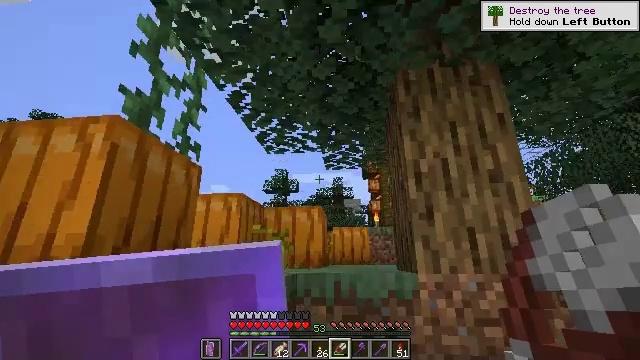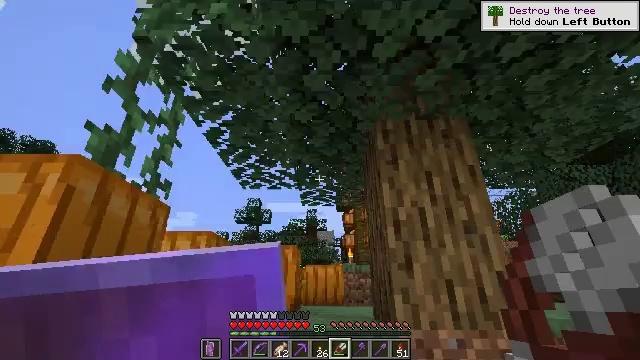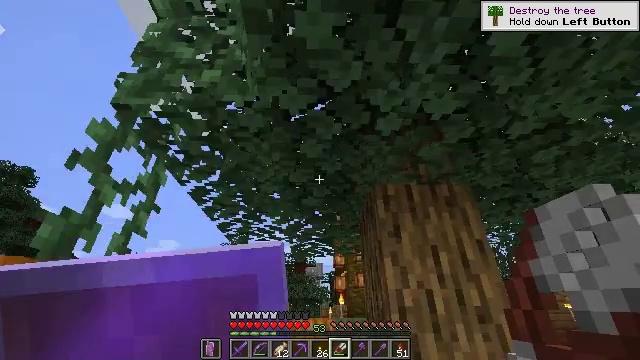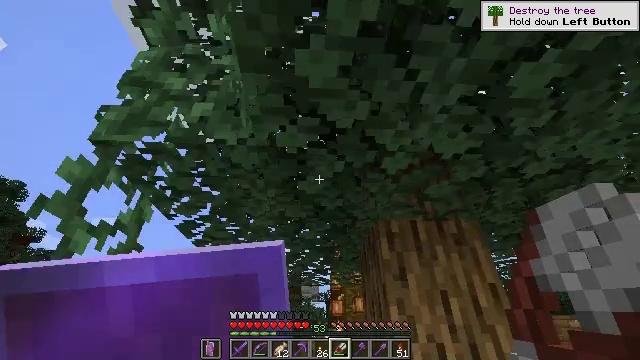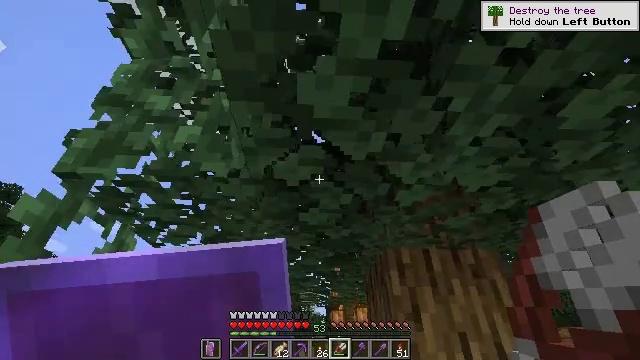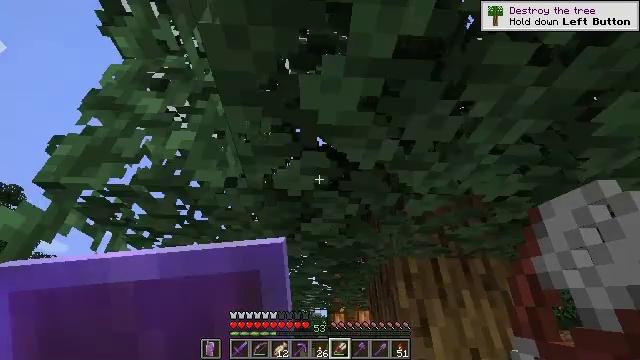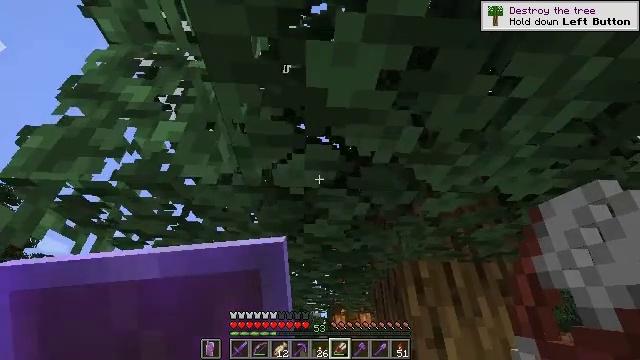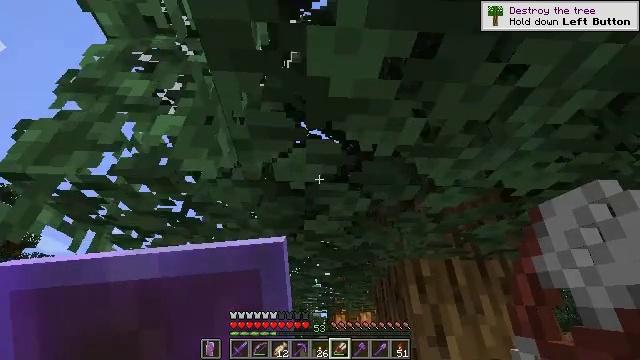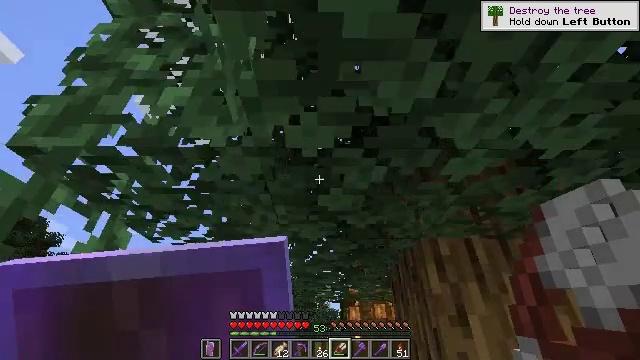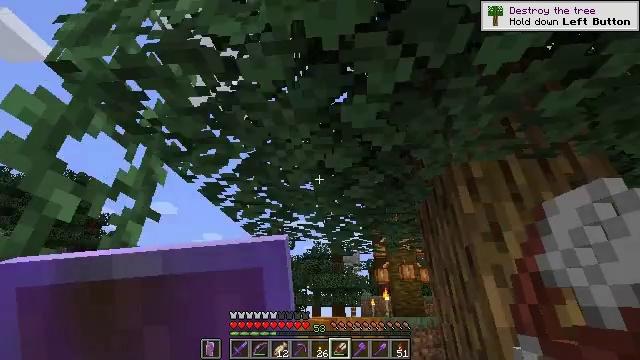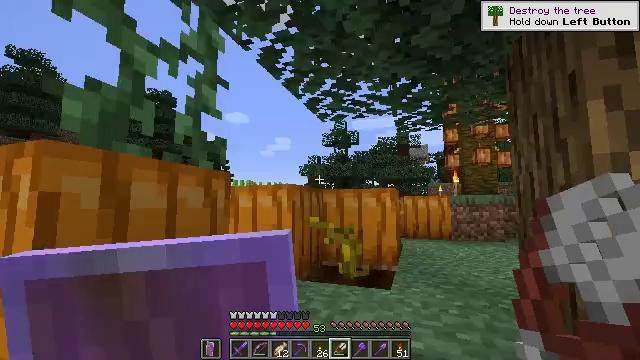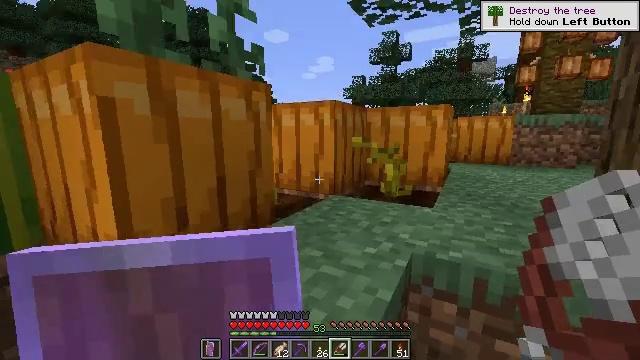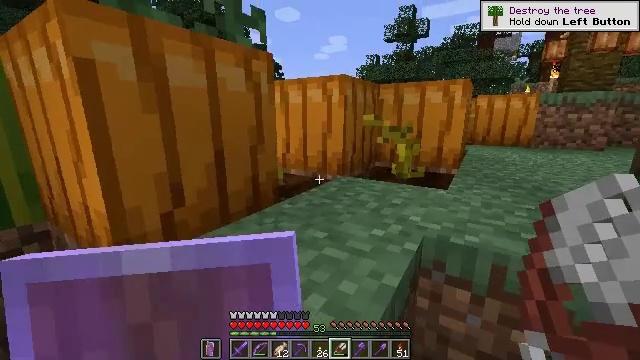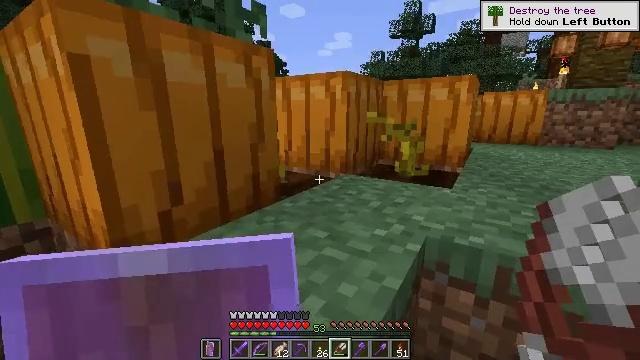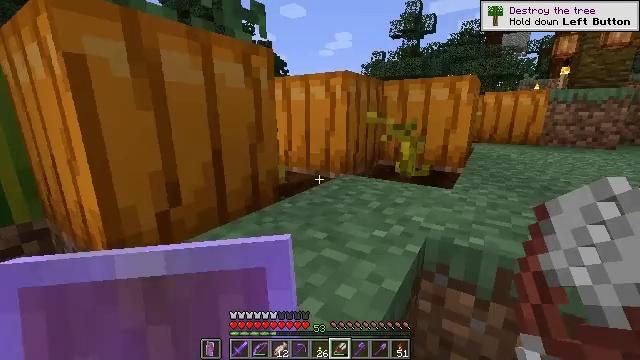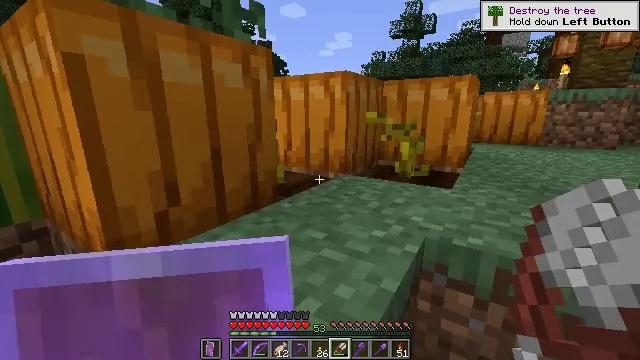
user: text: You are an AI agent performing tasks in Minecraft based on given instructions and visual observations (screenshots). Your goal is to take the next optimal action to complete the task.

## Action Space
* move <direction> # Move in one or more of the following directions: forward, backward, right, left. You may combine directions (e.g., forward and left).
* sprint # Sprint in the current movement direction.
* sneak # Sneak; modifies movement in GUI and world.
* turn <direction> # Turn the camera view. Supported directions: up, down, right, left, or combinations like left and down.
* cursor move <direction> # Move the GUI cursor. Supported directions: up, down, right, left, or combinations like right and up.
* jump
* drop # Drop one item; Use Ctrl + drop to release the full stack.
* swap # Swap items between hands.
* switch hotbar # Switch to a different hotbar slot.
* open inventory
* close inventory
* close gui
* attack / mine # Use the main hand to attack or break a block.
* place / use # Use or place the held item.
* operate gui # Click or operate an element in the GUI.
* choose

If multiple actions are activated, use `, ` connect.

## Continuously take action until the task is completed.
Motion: motion action
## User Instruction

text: Collect vines by mining them.
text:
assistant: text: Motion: move forward, turn right and up, jump
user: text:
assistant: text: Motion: move forward, turn right and up, jump
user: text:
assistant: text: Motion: move forward, turn up, jump
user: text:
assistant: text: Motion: move forward, jump
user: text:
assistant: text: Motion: move forward, jump
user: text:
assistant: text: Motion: move forward, jump
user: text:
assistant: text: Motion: move forward
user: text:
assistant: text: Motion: move forward, turn left
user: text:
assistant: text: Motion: turn left and down
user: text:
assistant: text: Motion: turn left and down
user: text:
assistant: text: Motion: turn left and down
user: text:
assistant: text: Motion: turn left and down
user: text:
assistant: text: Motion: no_op
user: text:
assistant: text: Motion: no_op
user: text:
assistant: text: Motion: no_op
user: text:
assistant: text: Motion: no_op
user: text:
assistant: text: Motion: no_op
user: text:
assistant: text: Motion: no_op
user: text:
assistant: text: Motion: turn left and up
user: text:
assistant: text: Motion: turn left and up
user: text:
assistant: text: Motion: turn left and up
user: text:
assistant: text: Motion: move left, turn left and up
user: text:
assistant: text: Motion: move left
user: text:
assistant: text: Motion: move left
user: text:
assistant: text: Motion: move left, turn right and up
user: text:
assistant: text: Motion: turn right and up
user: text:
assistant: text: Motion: turn right
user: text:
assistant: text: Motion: turn right
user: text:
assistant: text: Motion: no_op
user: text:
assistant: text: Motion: turn right